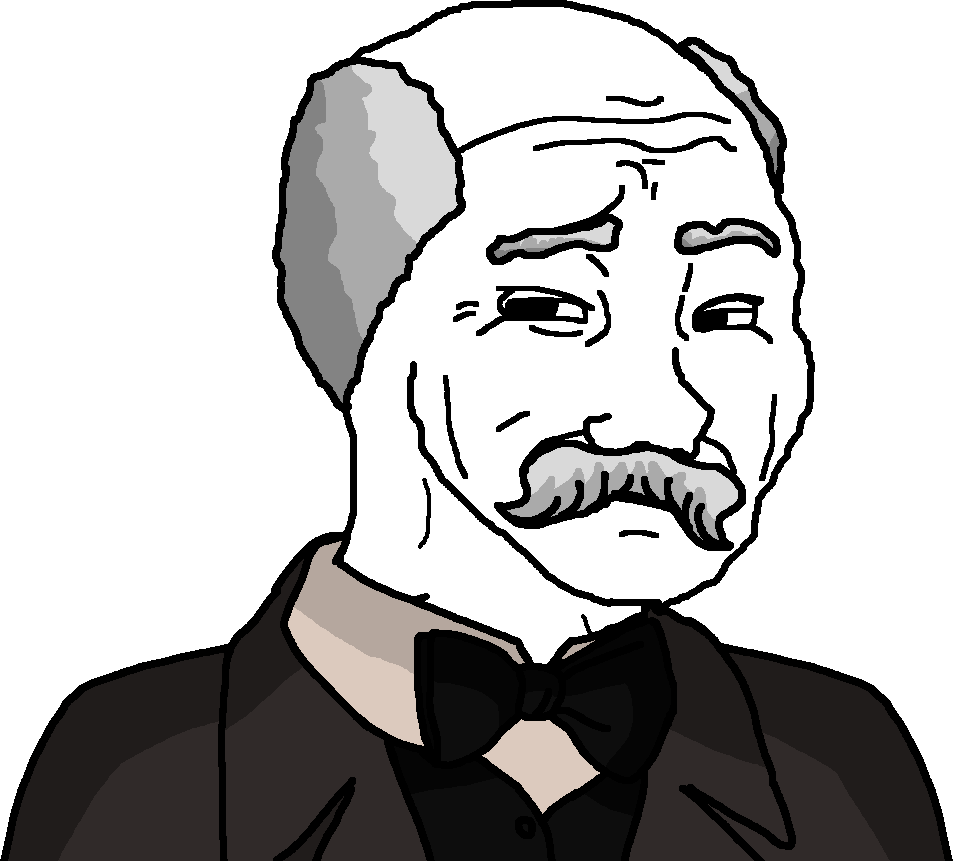
Label: 5_Smugjak